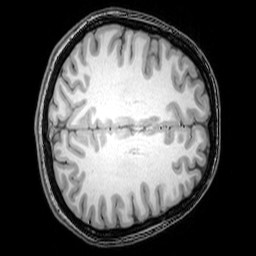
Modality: T1w
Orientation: axial
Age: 24
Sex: female
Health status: healthy
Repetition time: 0.081 s
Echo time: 0.037 s